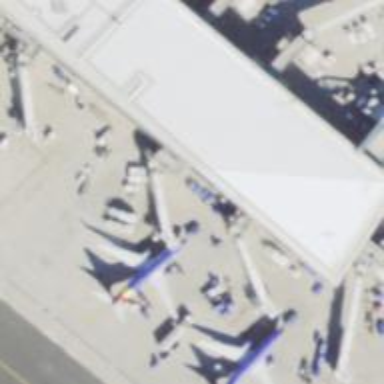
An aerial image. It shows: Airport gate.